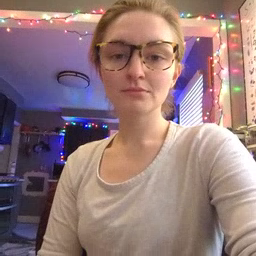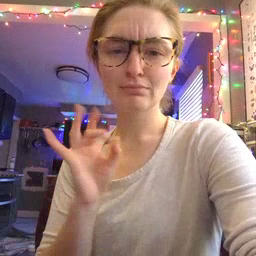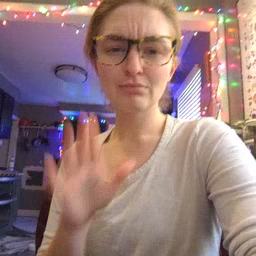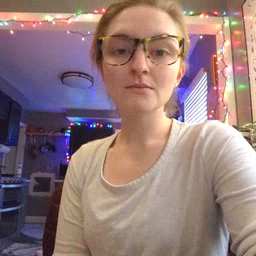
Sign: yucky